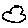
Label: cloud